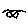
Label: fish